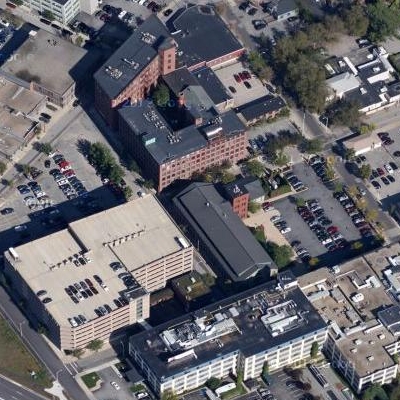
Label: cIndustry